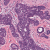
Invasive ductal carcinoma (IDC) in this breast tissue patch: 0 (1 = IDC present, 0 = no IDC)